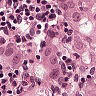
Metastatic tissue present: yes